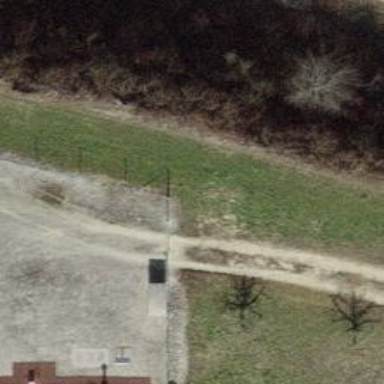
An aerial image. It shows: Gate.